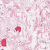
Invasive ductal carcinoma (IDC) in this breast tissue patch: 0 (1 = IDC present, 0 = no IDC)